Field crop: tomato
Growth stage: 1
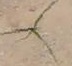
Species: cyperus